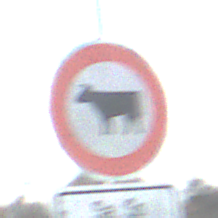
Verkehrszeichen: VerbotViehtrieb
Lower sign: ZeitangabenMitBeschraenkungAufWochentage9
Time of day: SunriseSunset
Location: Outdoor (RoadRail)
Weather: PartlyCloudy
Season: NotSpecified
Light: Natural